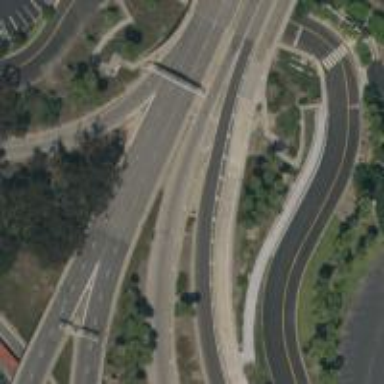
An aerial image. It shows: Trunk link highway.